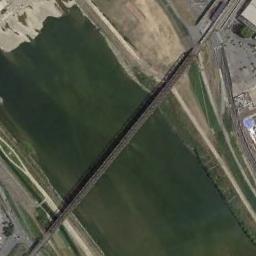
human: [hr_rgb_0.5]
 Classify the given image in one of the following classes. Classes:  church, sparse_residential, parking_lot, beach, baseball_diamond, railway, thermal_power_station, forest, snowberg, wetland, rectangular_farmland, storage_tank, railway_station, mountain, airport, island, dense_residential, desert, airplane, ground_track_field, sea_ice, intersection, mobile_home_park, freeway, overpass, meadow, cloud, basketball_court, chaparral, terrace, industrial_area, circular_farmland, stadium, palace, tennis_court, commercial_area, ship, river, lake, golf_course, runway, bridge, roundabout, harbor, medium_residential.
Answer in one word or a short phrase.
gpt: bridge